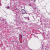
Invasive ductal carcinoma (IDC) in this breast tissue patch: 0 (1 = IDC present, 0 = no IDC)